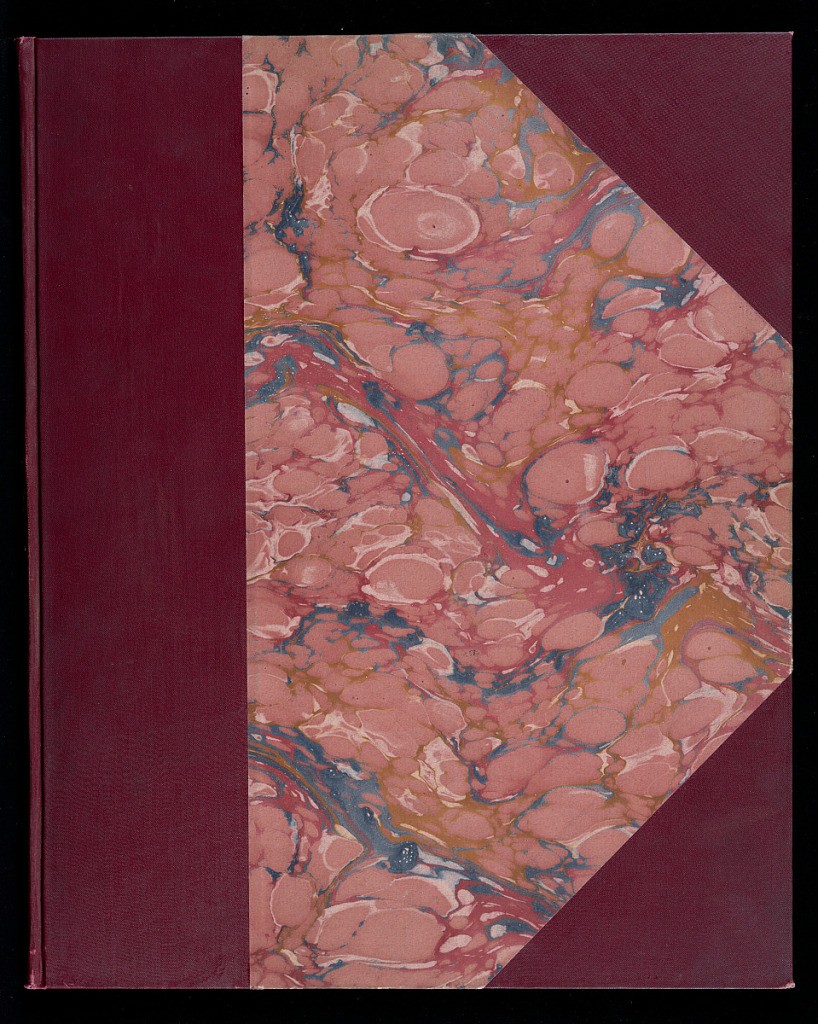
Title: Cahier de six Feux de Cheminées, à l’usage des Fondeurs. Dessinés Par J. Fr. Forty, et Gravés par N. Foin
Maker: Jean François Forty, active 1775 – 1790
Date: ca. 1780
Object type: Album
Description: Album containing a series of six designs for andirons by Forty and engraved by Foin. This series is lettered ‘C' and is the third of eight series of designs by Forty, published by Chereau. Each plate is signed and numbered.